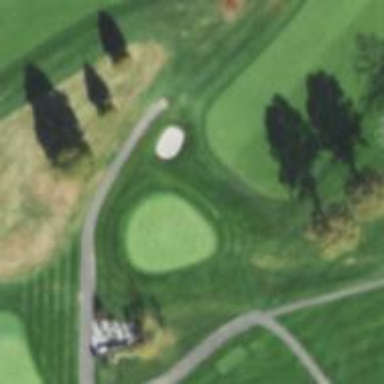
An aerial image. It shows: Golf hole.